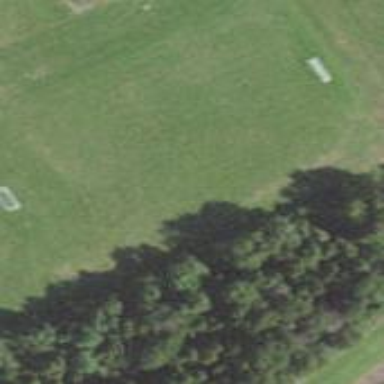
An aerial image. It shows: Soccer pitch for outdoor sports and leisure activities.